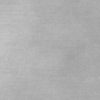
Label: dusty